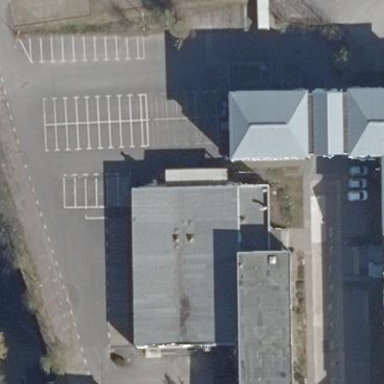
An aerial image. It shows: Parking area with surface.